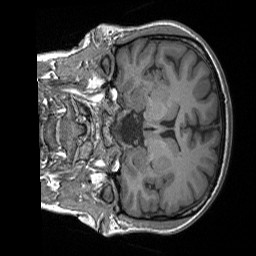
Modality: T1w
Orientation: coronal
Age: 25
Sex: female
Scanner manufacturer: siemens
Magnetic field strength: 3 T
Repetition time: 1.56 s
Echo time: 0.00207 s